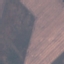
Label: AnnualCrop